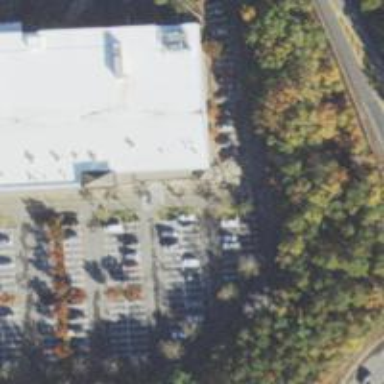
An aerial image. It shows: Parking space.